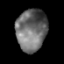
Tissue: prostate
Cell type: Myeloid cells
Senescence score: 0.3461
Nuclear area (px): 1254
Mean DAPI intensity: 109.01